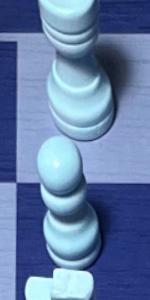
Label: Pawn_White